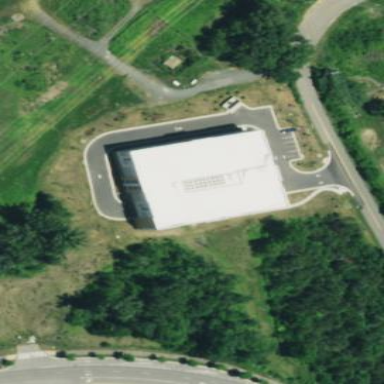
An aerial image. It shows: Commercial building housing storage rental shop.